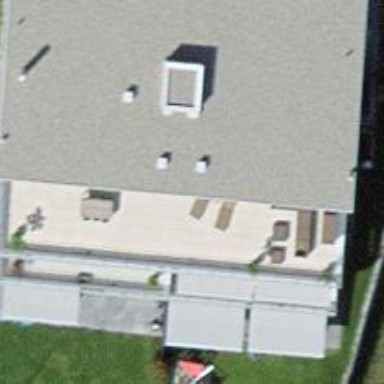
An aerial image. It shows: Apartment building with flat roof.